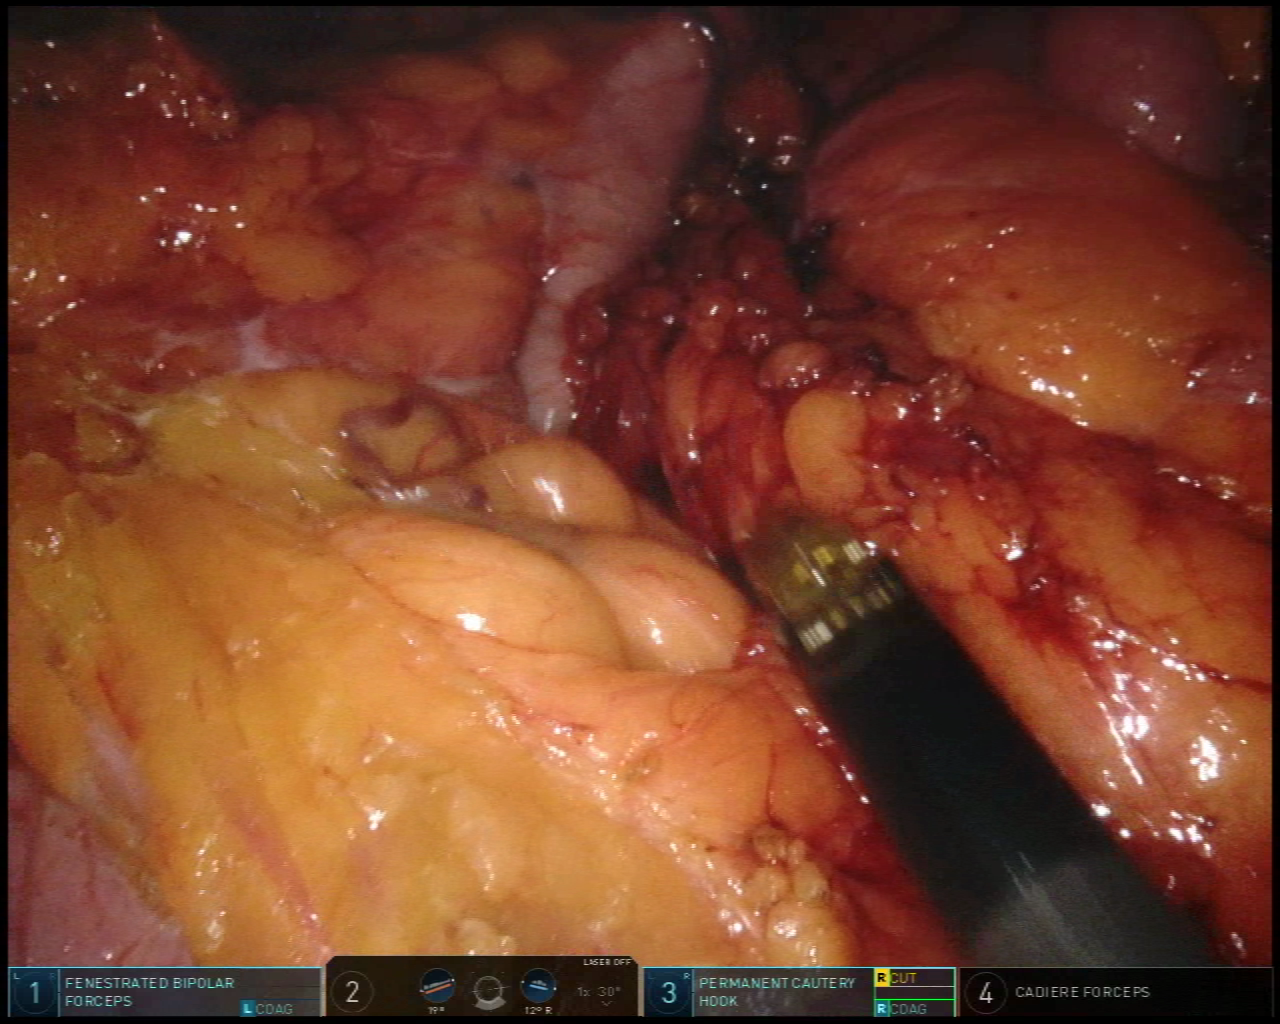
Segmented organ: stomach
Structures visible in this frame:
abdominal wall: no
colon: yes
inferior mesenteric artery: no
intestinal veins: no
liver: no
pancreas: no
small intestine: no
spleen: no
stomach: yes
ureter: no
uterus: no
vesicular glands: no